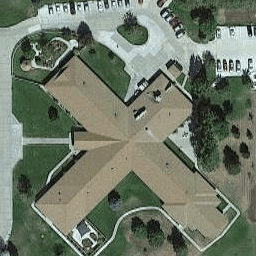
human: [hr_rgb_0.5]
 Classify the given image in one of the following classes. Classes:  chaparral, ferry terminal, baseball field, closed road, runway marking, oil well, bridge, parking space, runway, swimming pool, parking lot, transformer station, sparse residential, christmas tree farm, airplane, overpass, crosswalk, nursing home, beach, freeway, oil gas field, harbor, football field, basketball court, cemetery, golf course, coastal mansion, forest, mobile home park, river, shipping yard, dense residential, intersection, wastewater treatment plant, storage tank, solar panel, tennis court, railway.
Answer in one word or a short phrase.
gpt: nursing home